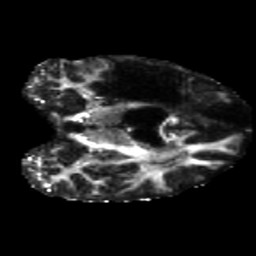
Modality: FA
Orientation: coronal
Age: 49
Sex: male
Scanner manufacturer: siemens
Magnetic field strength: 3 T
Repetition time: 5.47 s
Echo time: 0.0854 s